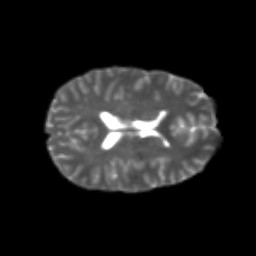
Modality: T2w
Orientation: axial
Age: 21
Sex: female
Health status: healthy
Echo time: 0.074 s